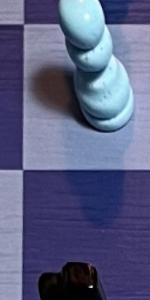
Label: Empty